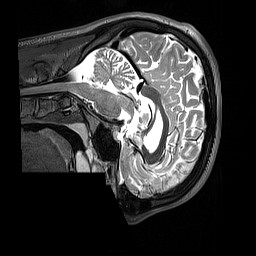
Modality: T2w
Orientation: sagittal
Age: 21
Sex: male
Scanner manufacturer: siemens
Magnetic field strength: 3 T
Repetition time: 3.2 s
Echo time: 0.564 s